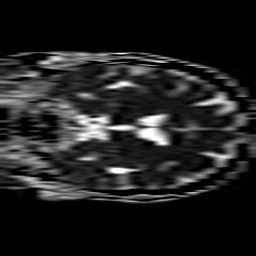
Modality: ADC
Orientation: coronal
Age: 57
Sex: female
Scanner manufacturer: philips
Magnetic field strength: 3 T
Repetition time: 3.33 s
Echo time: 0.076 s